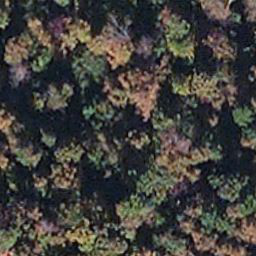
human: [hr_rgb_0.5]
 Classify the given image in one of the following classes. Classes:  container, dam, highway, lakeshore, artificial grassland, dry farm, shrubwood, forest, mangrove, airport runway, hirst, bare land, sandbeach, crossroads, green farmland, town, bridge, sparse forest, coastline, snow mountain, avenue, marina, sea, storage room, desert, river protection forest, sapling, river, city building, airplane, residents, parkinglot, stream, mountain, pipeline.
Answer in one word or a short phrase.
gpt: mangrove